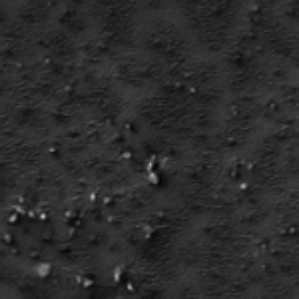
Label: frost